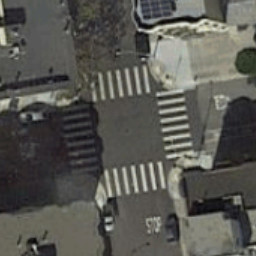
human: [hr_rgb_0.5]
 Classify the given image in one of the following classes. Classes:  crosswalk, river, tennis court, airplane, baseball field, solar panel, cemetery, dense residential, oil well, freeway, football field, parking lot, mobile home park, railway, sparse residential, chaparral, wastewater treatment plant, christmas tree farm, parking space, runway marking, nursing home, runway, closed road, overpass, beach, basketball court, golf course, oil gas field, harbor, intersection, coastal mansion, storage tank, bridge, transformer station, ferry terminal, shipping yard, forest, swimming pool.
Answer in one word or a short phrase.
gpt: crosswalk